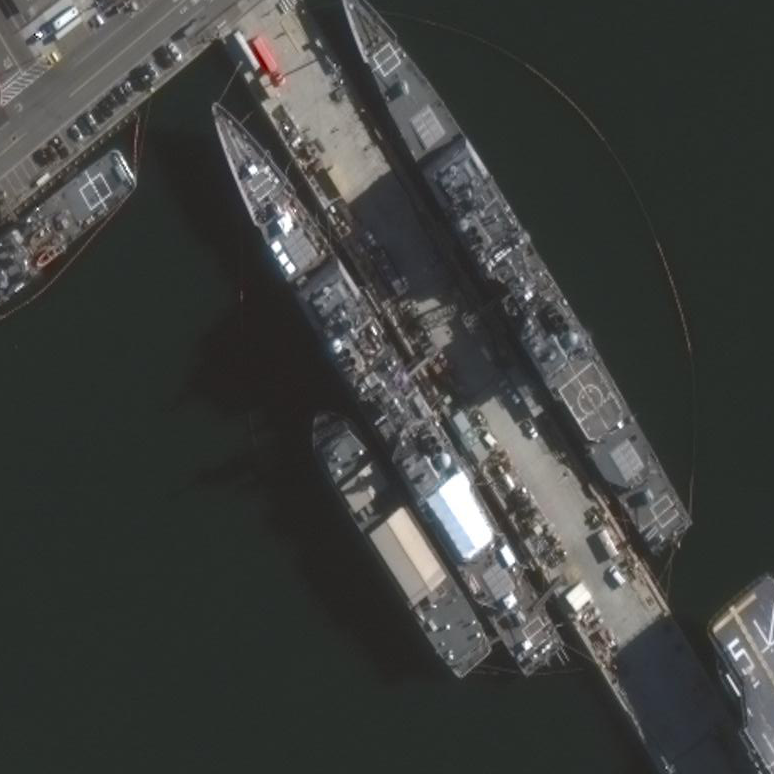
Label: cruiser